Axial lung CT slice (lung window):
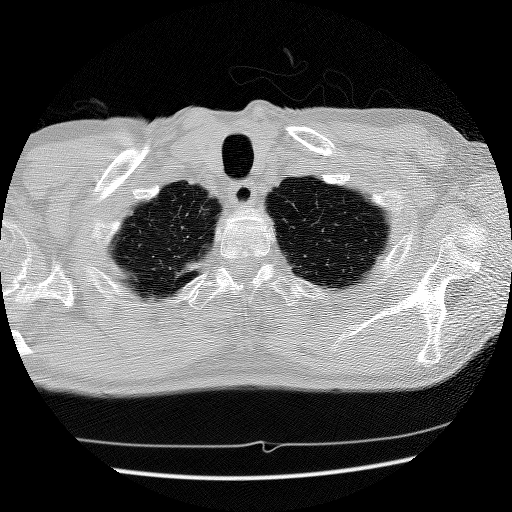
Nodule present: no